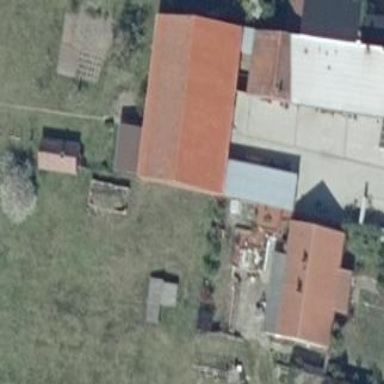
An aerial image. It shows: Building with gabled roof oriented along its structure.